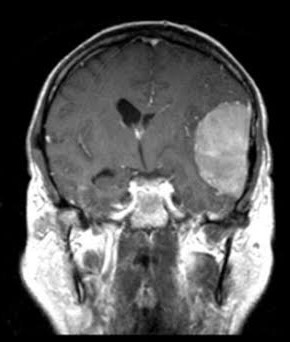
Label: meningioma